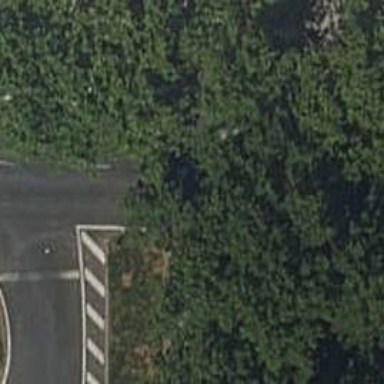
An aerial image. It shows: Zebra crossing on the road.